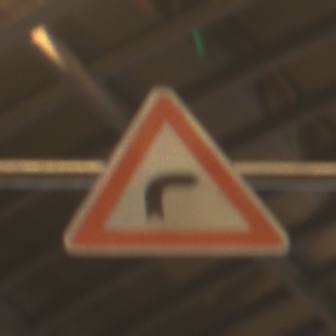
Verkehrszeichen: KurveRechts
Umgebung: Indoor, Urban
Tageszeit: NotSpecified
Wetter: NotSpecified
Licht: Artificial
Jahreszeit: NotSpecified
Kontrast: MediumContrast